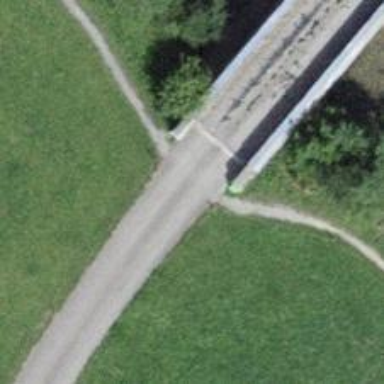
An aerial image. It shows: Unmarked road crossing.